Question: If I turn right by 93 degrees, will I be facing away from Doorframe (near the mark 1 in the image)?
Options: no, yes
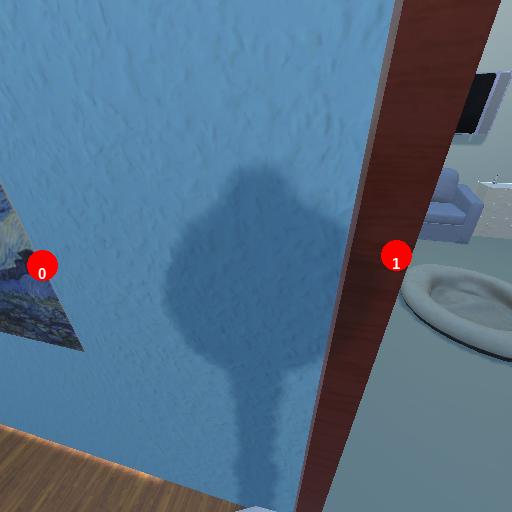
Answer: no